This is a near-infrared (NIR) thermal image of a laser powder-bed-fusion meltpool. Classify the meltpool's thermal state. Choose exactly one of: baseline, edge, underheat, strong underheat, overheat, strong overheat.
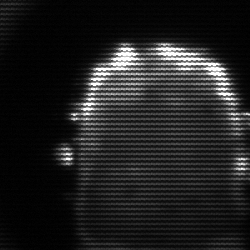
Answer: baseline